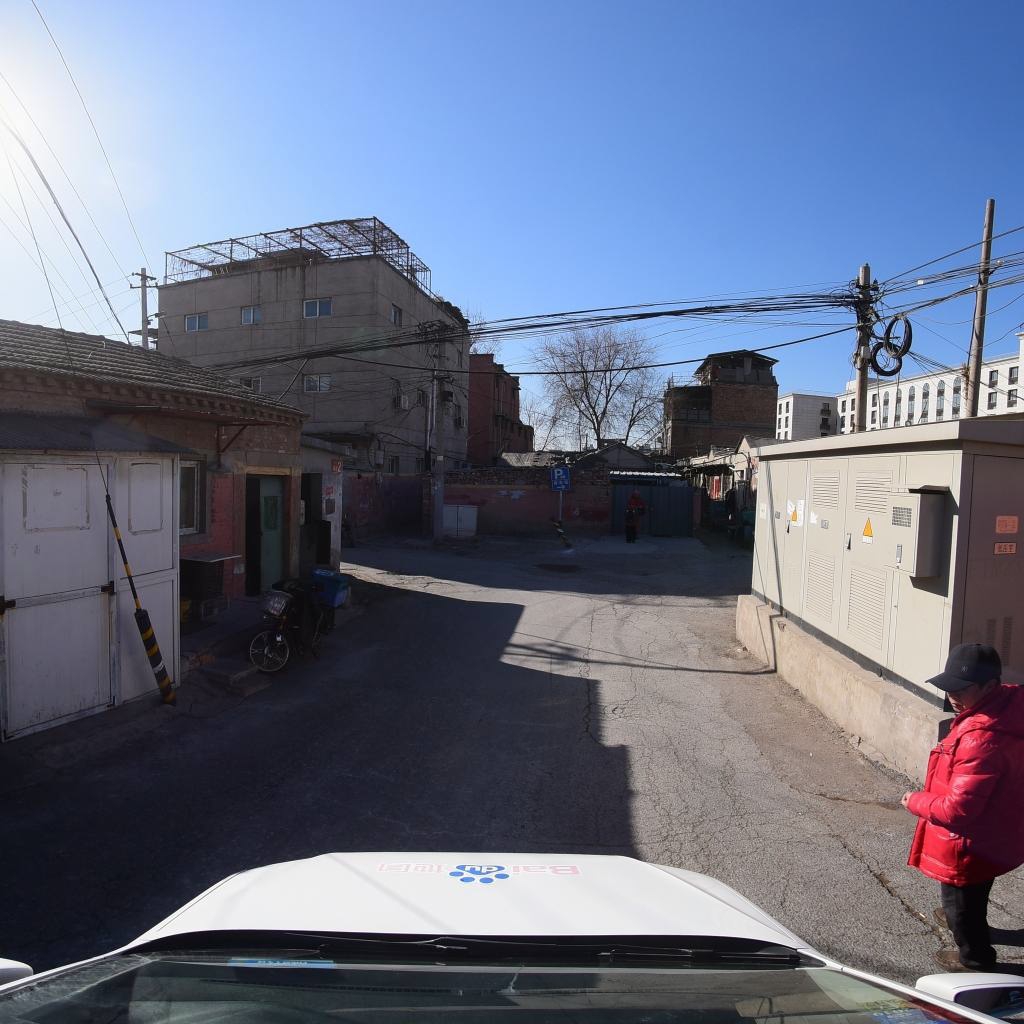
Region: Fengtai
Road damage annotations: alligator crack